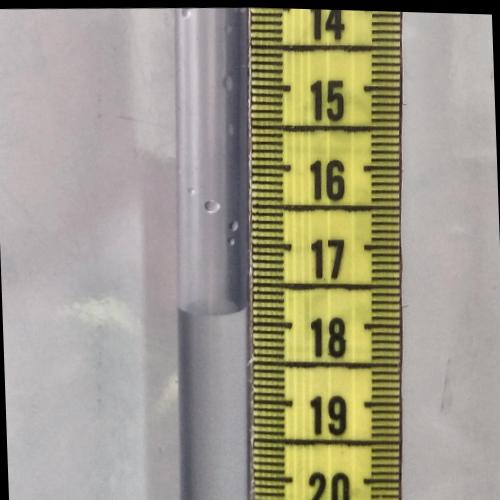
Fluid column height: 17.8 cm